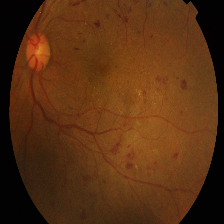
Diabetic retinopathy grade: Proliferative DR